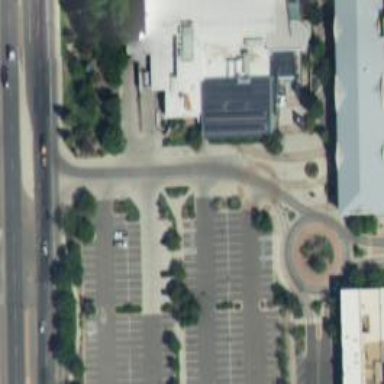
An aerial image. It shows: Parking space.